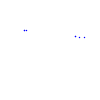
Particle: proton